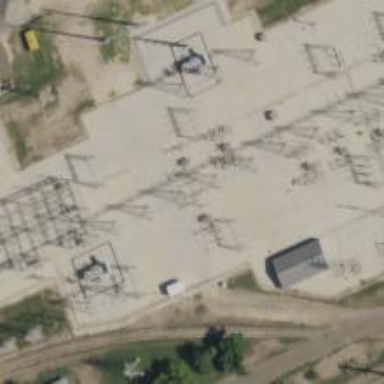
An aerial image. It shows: Switch used for power control.